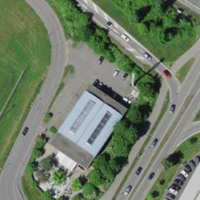
EUNIS habitat code: 57
Species observed at this site:
Buxus sempervirens